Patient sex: M
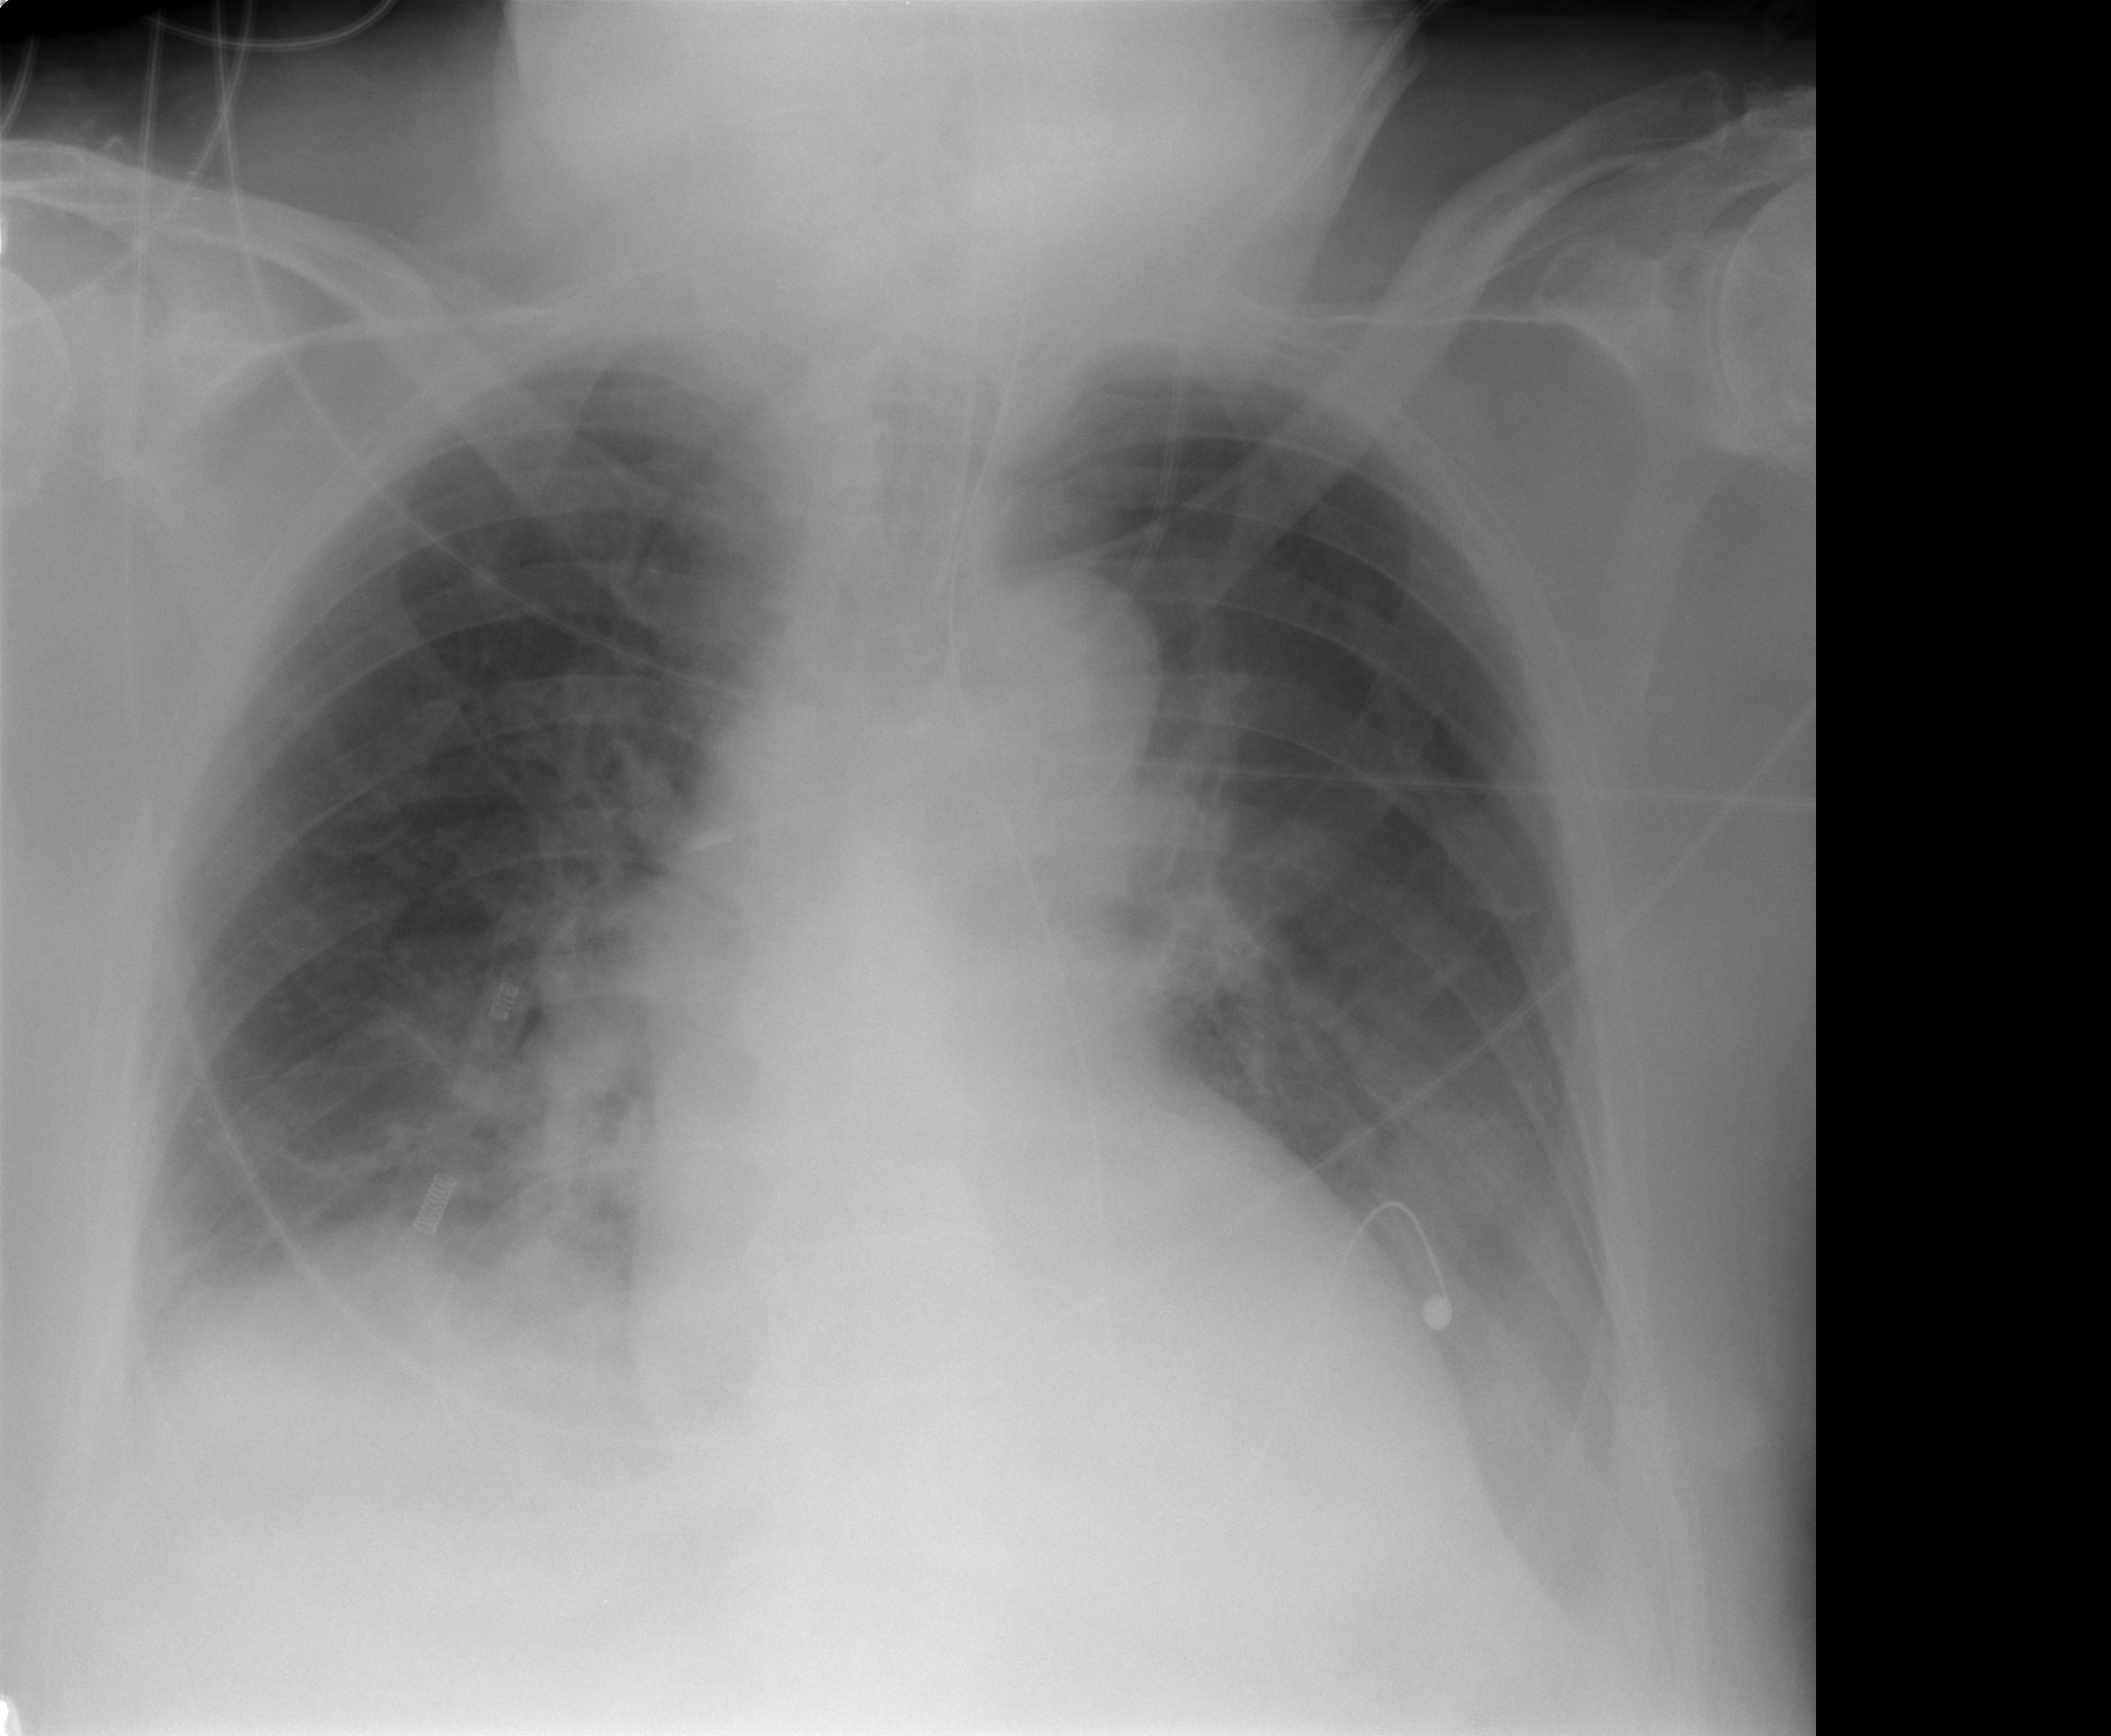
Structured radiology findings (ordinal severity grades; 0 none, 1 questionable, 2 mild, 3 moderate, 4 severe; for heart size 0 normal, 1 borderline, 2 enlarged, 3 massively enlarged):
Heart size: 1
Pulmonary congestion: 2
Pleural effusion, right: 2
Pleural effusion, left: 2
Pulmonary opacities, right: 0
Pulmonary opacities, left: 0
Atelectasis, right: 2
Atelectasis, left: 2